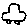
Label: car